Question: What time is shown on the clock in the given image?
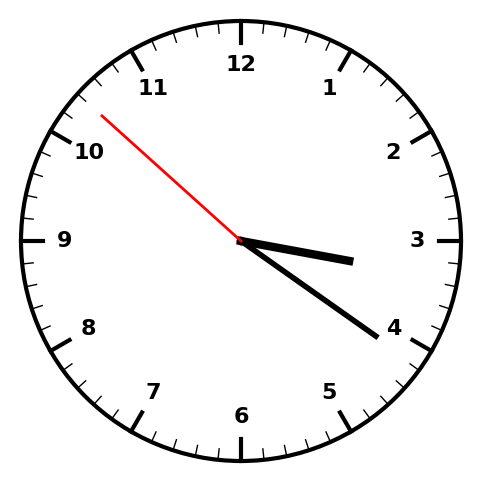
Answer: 03:20:52